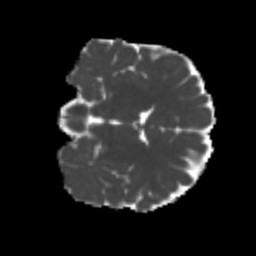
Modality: MD
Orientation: coronal
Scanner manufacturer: siemens
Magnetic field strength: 3 T
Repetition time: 4 s
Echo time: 0.0594 s